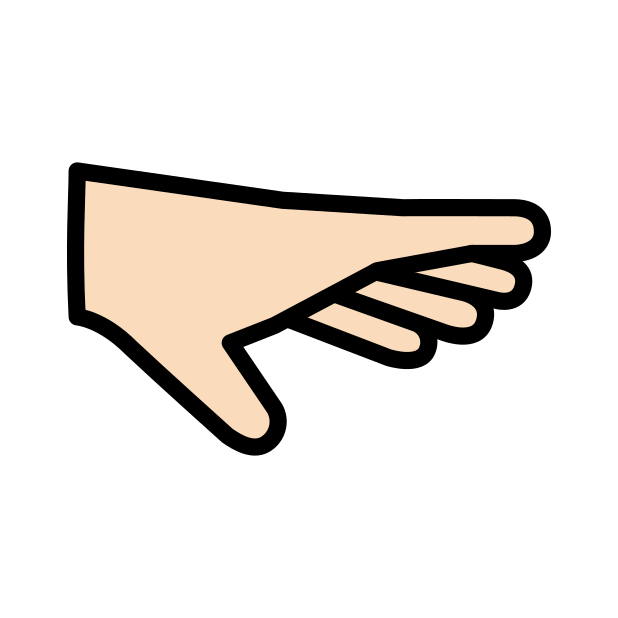
palm down hand: light skin tone